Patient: sex F, age 61
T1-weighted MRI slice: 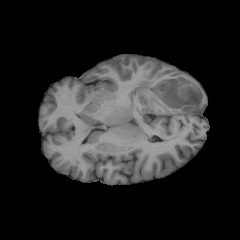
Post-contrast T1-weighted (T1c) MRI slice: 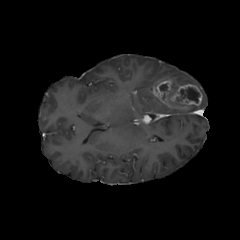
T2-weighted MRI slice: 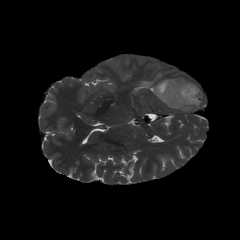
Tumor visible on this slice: yes
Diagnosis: Glioblastoma, IDH-wildtype
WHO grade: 4